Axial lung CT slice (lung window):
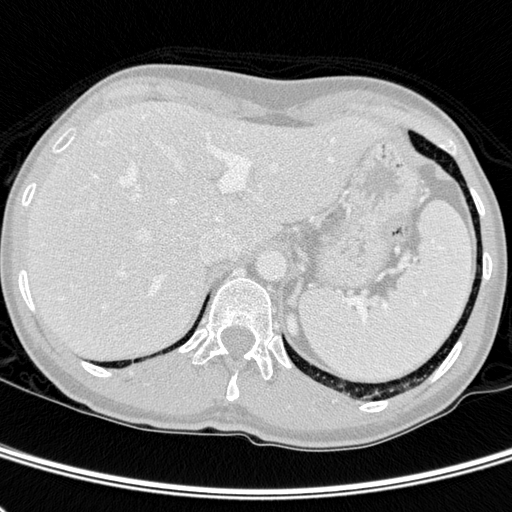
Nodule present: no